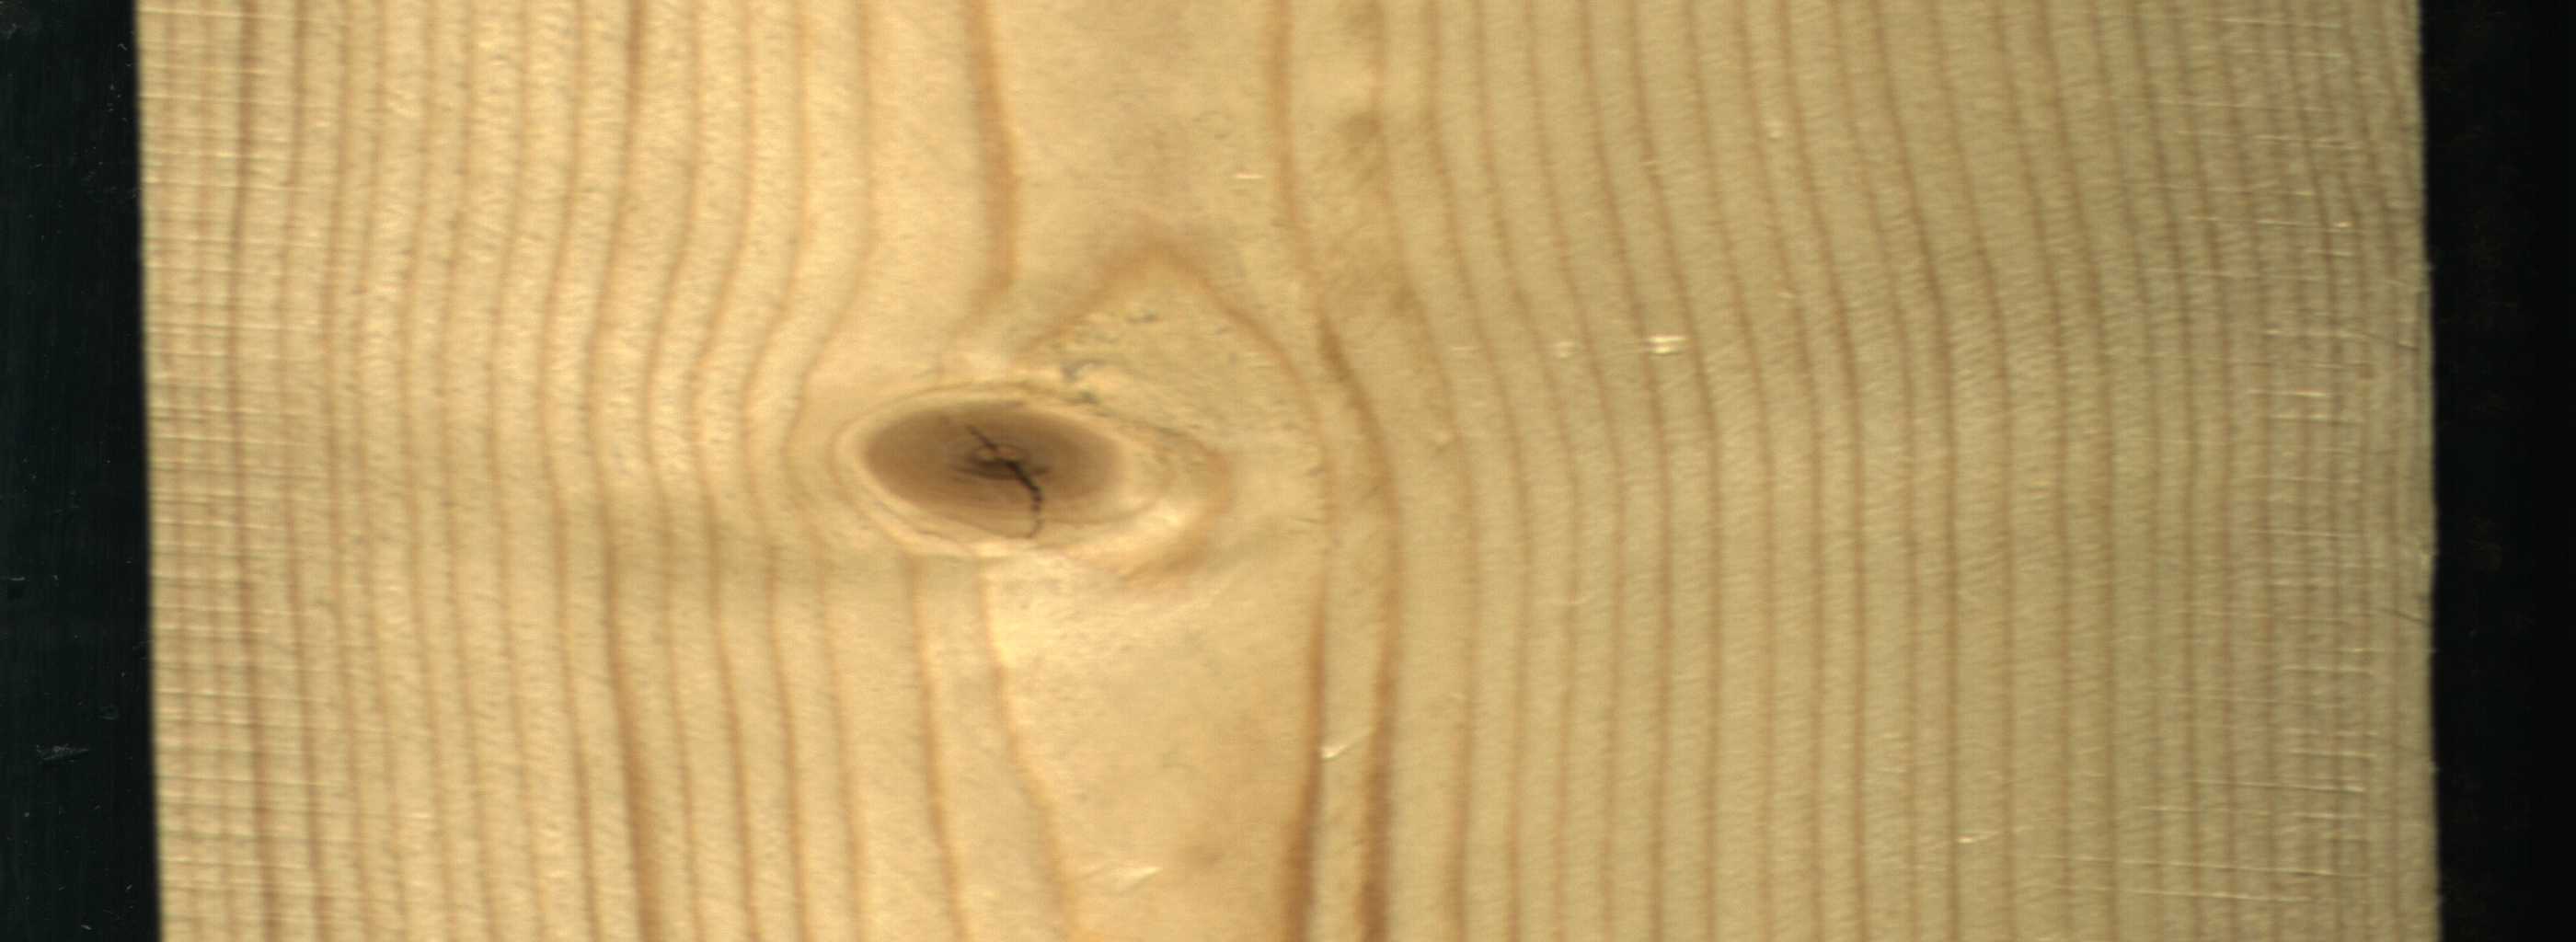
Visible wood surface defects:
knot_with_crack